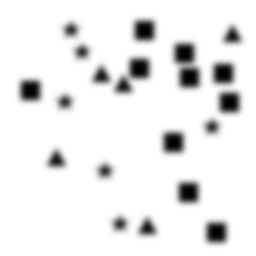
Squares: 10
Triangles: 5
Stars: 6
Total shapes: 21